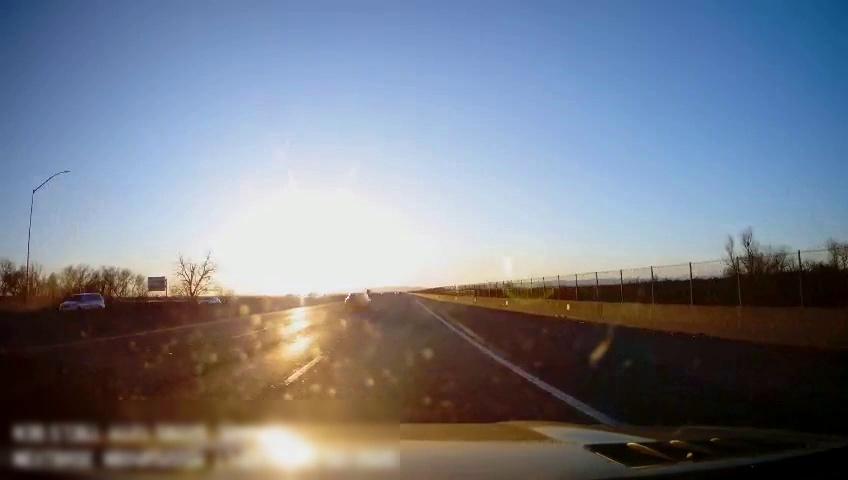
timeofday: Day
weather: Sunny
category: Drivable Space
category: Vehicles | Car
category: Vehicles | SUV
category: Vehicles | Car
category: Lanes | Alternate Lane
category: Lanes | Current Lane
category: Lanes | Current Lane
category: Lanes | Alternate Lane